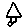
Label: triangle